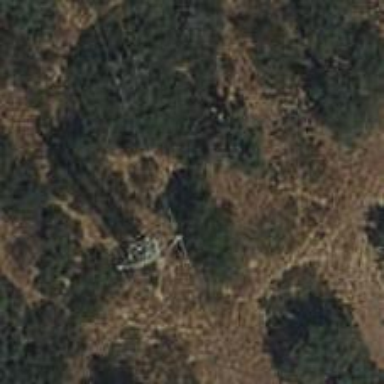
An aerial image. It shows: Power line is depicted.